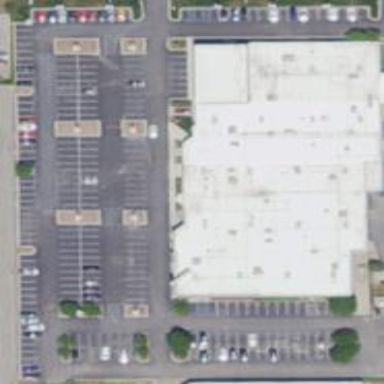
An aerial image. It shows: Parking area.